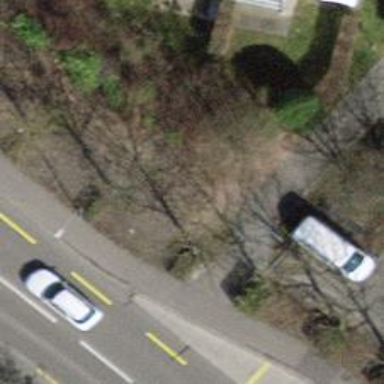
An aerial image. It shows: Double cycle barrier.